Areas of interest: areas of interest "Scenic Spot"
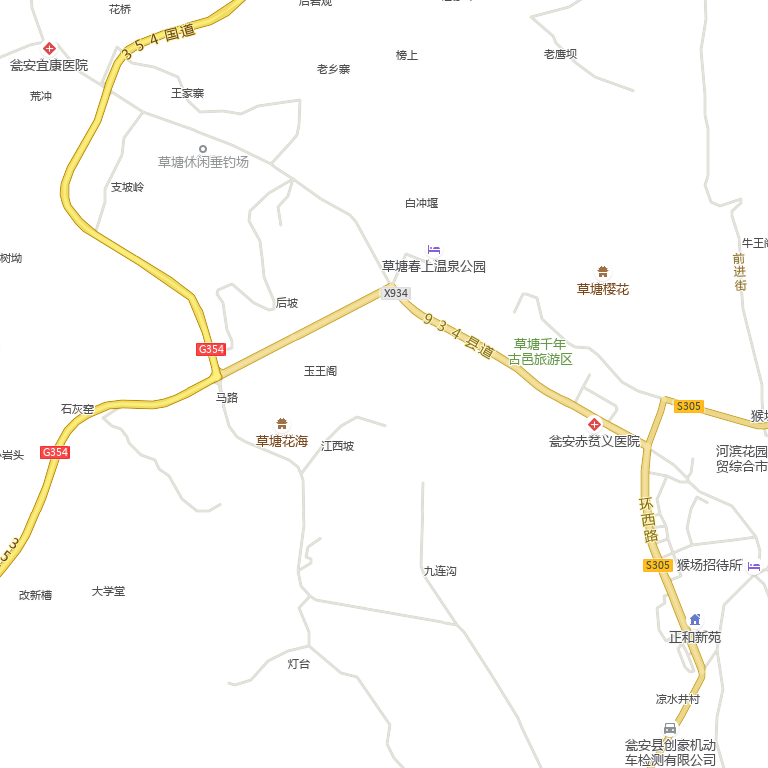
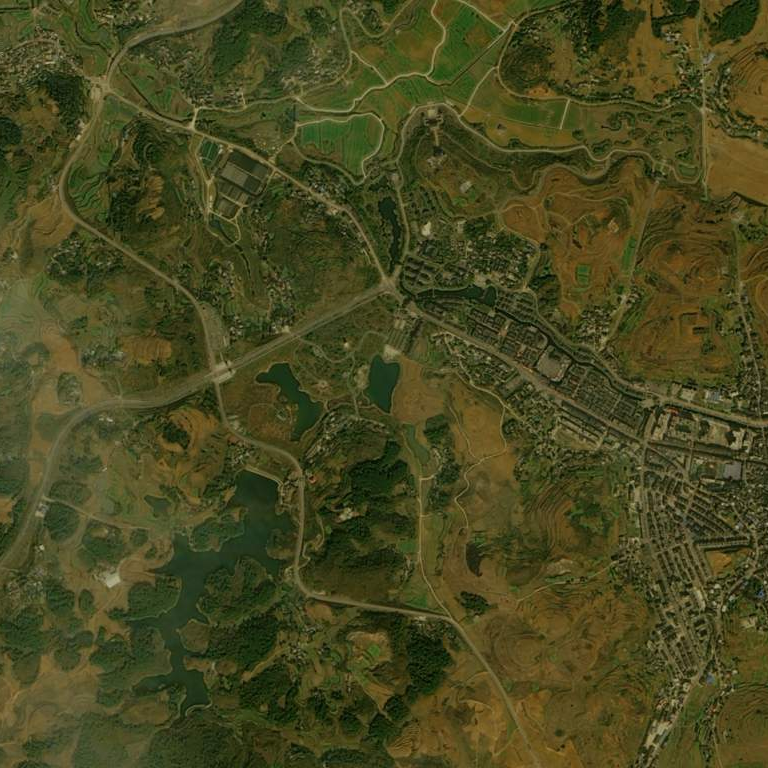